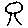
Label: tree